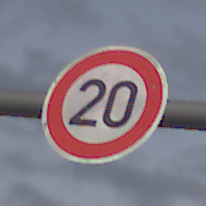
Verkehrszeichen: Geschwindigkeit20
Umgebung: Outdoor, Nature
Tageszeit: SunriseSunset
Wetter: PartlyCloudy
Licht: Natural
Jahreszeit: NotSpecified
Kontrast: LowContrast